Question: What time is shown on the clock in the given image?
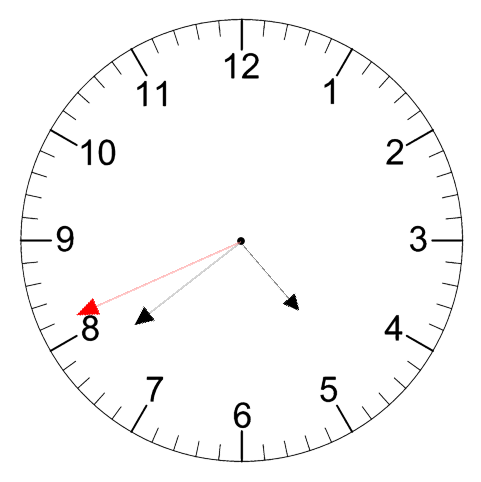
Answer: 04:38:41